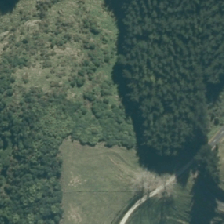
Land cover: broadleaved_indigenous_hardwood